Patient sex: M
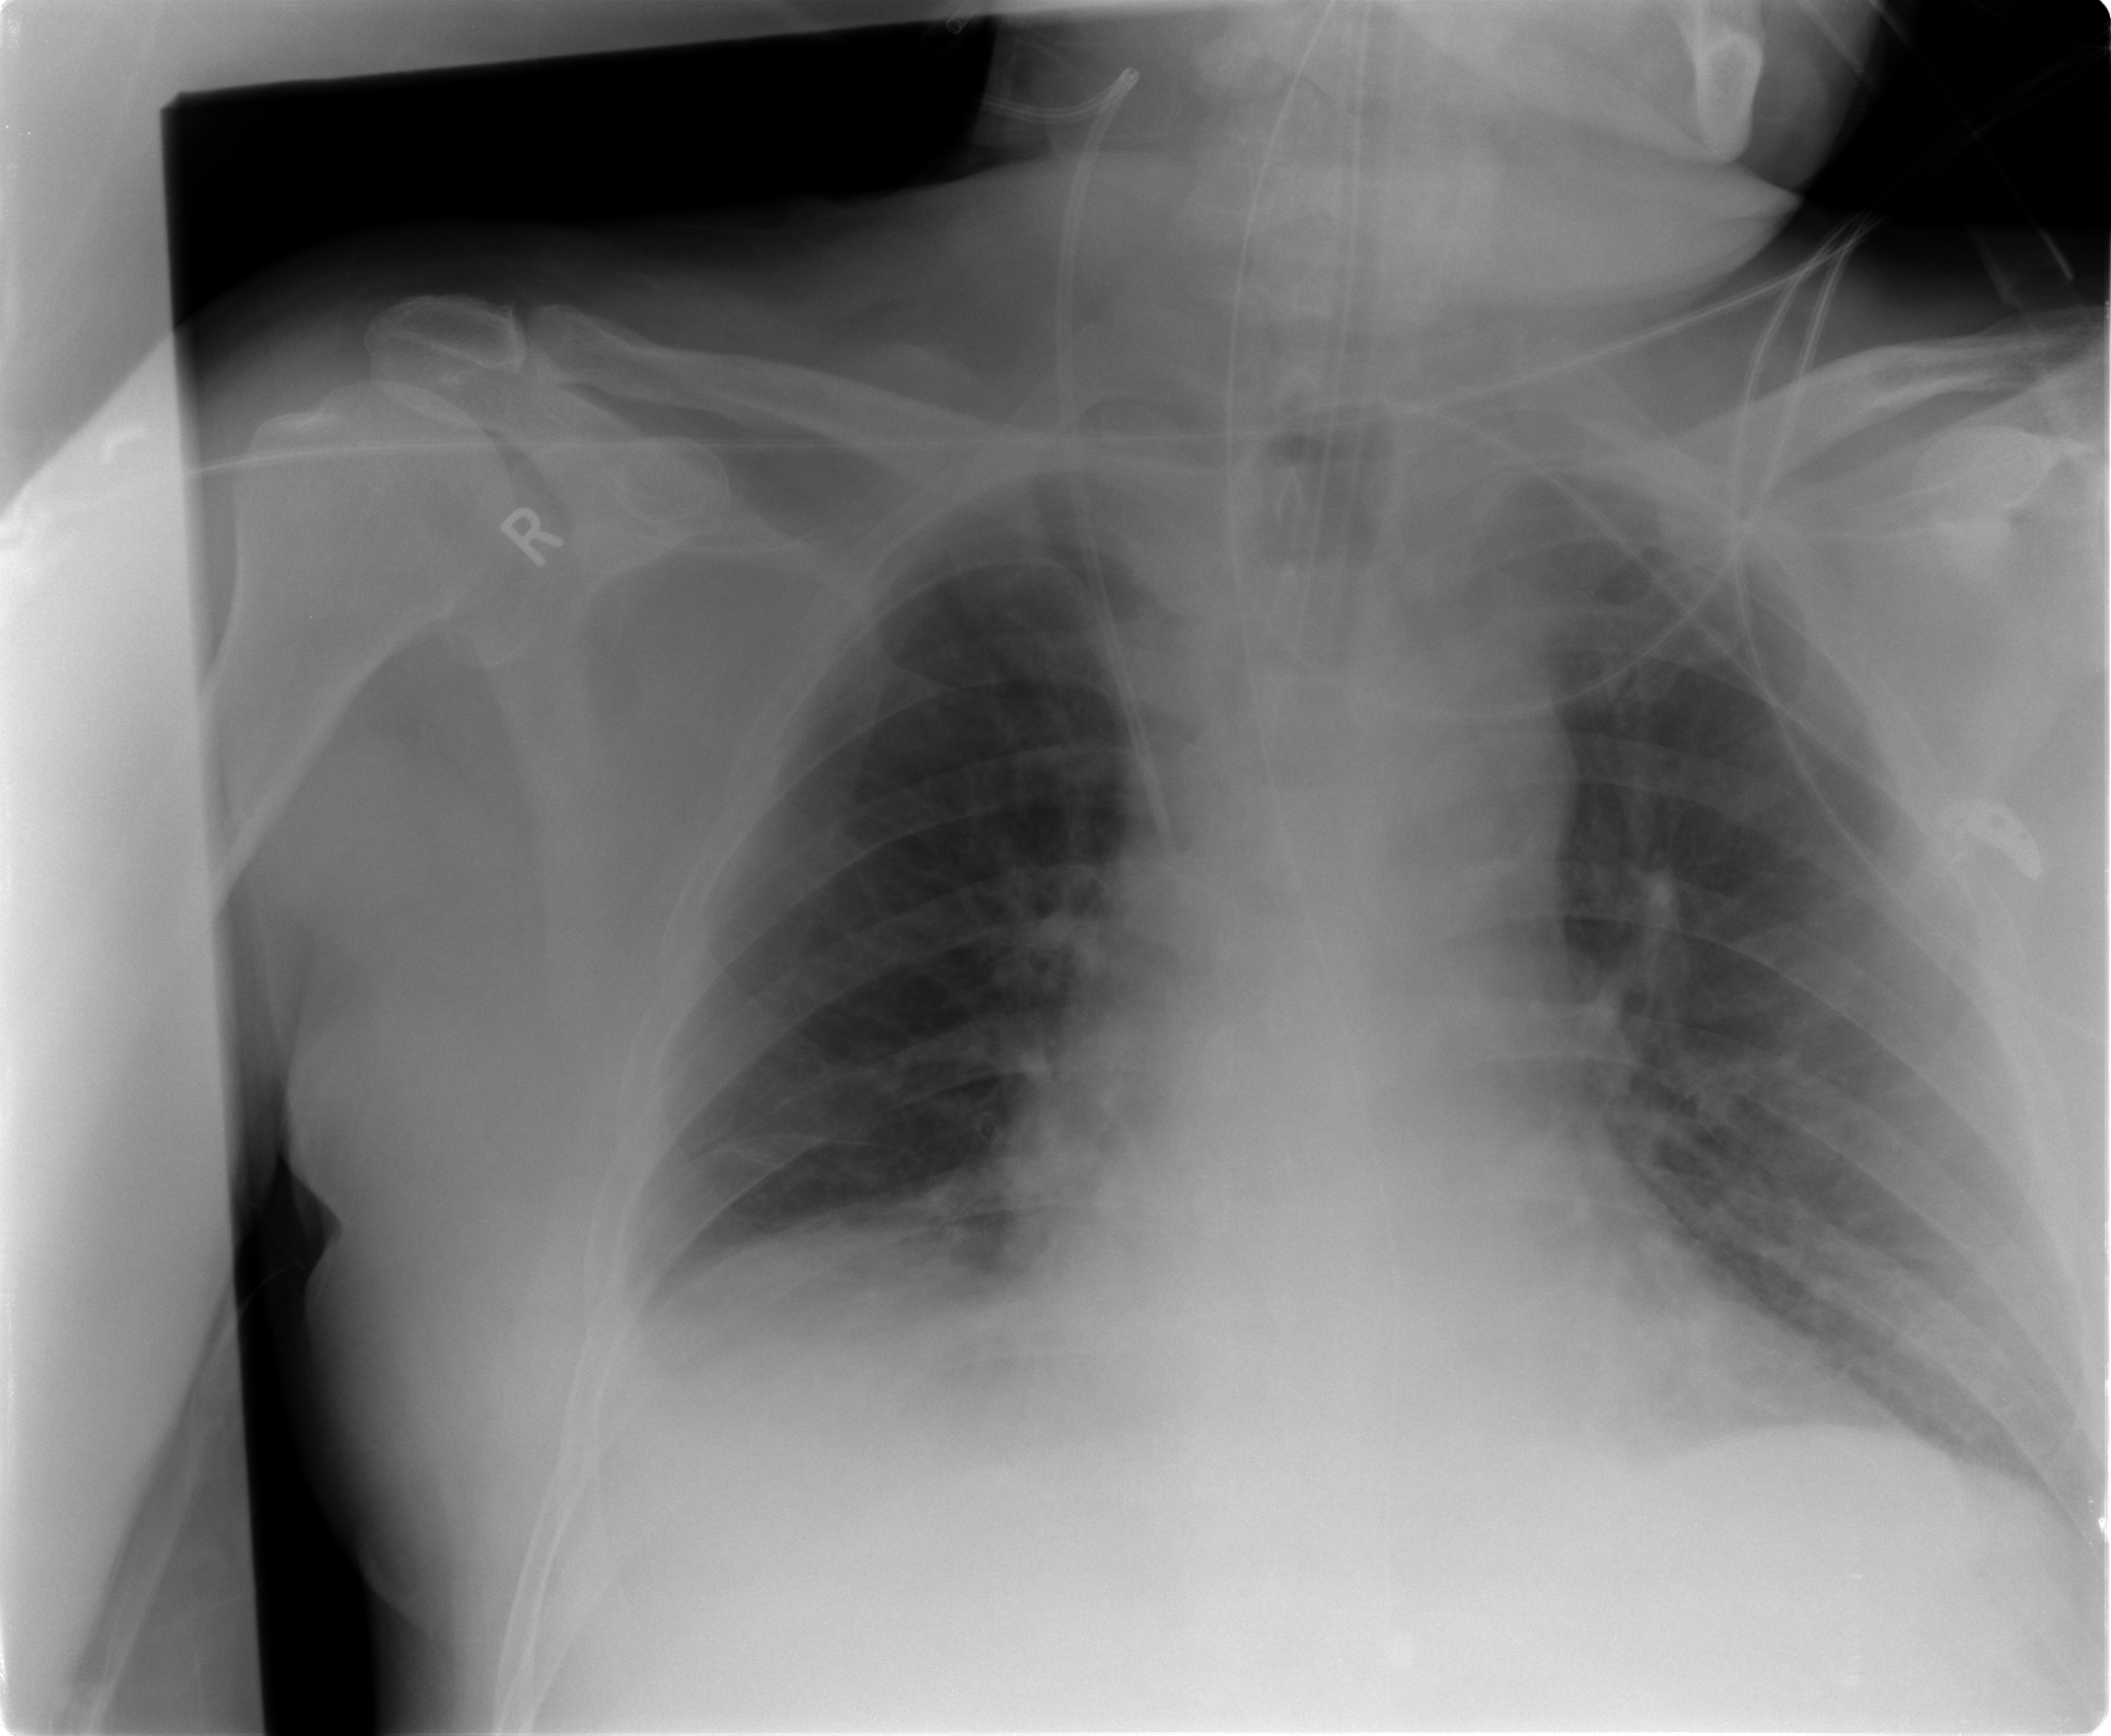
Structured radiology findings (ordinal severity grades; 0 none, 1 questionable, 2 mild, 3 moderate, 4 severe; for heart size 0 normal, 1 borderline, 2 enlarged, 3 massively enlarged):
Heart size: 0
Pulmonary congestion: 0
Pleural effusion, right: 0
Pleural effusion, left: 0
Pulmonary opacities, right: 0
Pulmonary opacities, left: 0
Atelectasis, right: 2
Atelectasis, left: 0